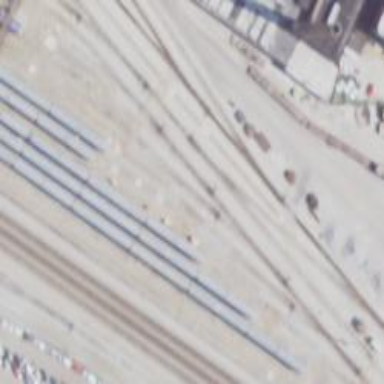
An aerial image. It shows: Railway yard used for servicing trains.